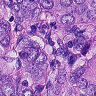
Metastatic tissue present: yes